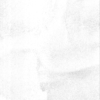
Label: not_dusty